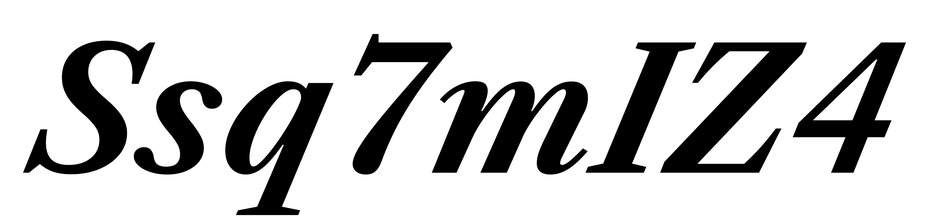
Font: LibreCaslonText-Italic_Bold_Italic